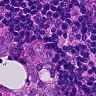
Metastatic tissue present: yes